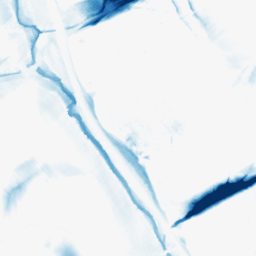
Category: morphological
Decomposition family: morphological_diamond
Decomposition parameters: operation: closing
radius: 20
Upsampling method: bicubic
Upsampling parameters: scale: 2
Upsampling scale: 2